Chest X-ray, PA view. Patient: 34 years old, sex F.
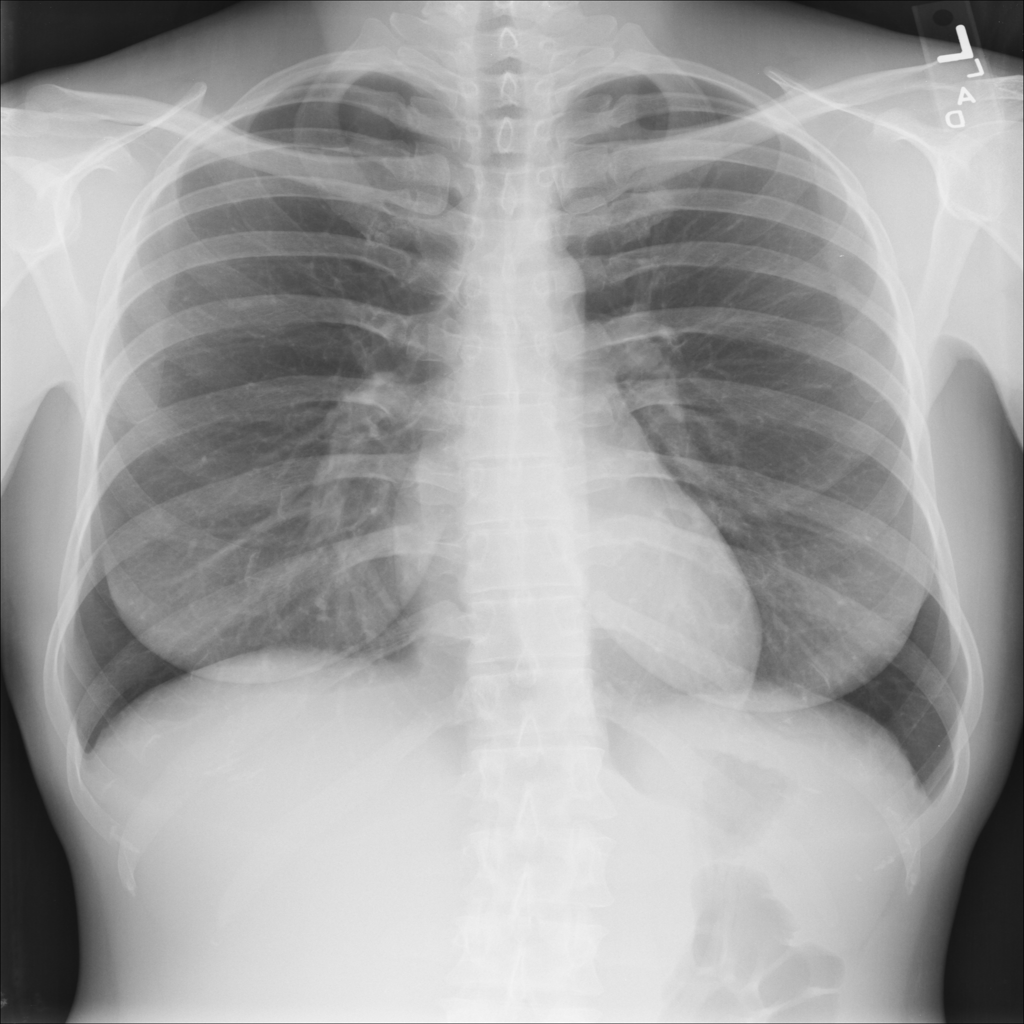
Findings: No Finding